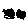
Label: moon